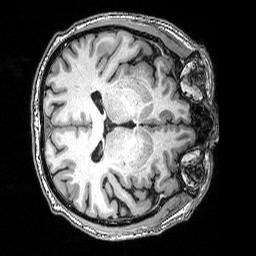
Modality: T1w
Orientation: axial
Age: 56
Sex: male
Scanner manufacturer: siemens
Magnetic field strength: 3 T
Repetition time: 2.53 s
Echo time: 0.0035 s